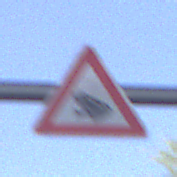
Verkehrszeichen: AmphibienwanderungRechts
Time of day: Midday
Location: Roofed (Underpass)
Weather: Clear
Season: NotSpecified
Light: Natural